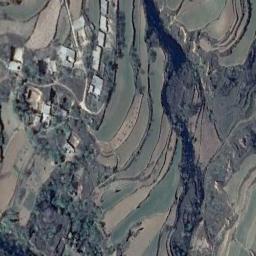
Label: terrace